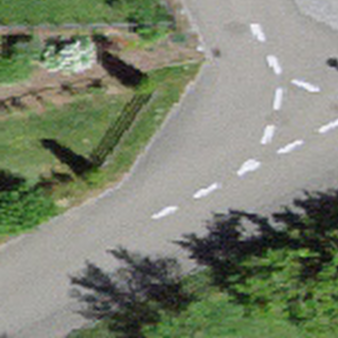
Label: other